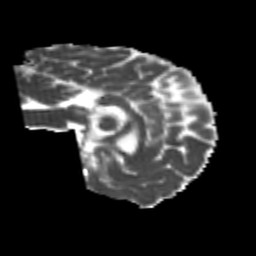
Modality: MD
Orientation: sagittal
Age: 24
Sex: male
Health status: healthy
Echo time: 0.074 s